Question: I have a 'many-to-many' relationship. Entities are 'Actor' and 'Pys' (Films and TV shows). When I want the cast of film the relation works fine (returns all the actor and actress of a film) but the problem comes when I want to retrive all the films of an actor.
This is the relation in the phpmyadmin:

This is the error that appear:
'Key "actor" for array with keys "0" does not exist in ActorBundle:Default:actor.html.twig at line 3'
Here the necessary code:
Actor's 'DefaultController'
'''
class DefaultController extends Controller
{
public function peliculasAction($actId)
{
$em = $this->getDoctrine()->getManager();
$peliculas = $em->getRepository('ActorBundle:Actor')->findPeliculas($actId);
return $this->render('ActorBundle:Default:actor.html.twig', array('peliculas' => $peliculas
));
}
}
'''
'ActorRepository'
'''
class ActorRepository extends EntityRepository
{
public function findPeliculas($actId)
{
$em = $this->getEntityManager();
$consulta = $em->createQuery('
SELECT p, d, a
FROM ActorBundle:Actor a
JOIN a.pys p JOIN p.director d
WHERE a.actId = :actId
ORDER BY p.pysAnyo DESC
');
$consulta->setParameter('actId', $actId);
return $consulta->setHint(\Doctrine\ORM\Query::HINT_CUSTOM_OUTPUT_WALKER, 'Gedmo\Translatable\Query\TreeWalker\TranslationWalker')->getResult();
}
}
'''
'actor.html.twig'
'''
(...)
{% block title %}{{ peliculas.actor.actNombre ~ ' ' ~ peliculas.actor.actApellidos }}{% endblock %}
{% block article %}
<section class="article">
<div id="datos-actor-director-genero">
<strong>{{ 'Nombre:' | trans }} </strong>{{ peliculas.actor.actNombre ~ ' ' ~ peliculas.actor.actApellidos }}</br>
<strong>{{ 'Fecha de nacimiento:' | trans }} </strong>{{ peliculas.actor.actFechaNacimiento | localizeddate('long', 'none') }}
</div>
<table>
{% for pys in peliculas %}
<tr id="fechaVotacion">
<td colspan="4">{{ pys.pysAnyo }}</td>
(...)
'''
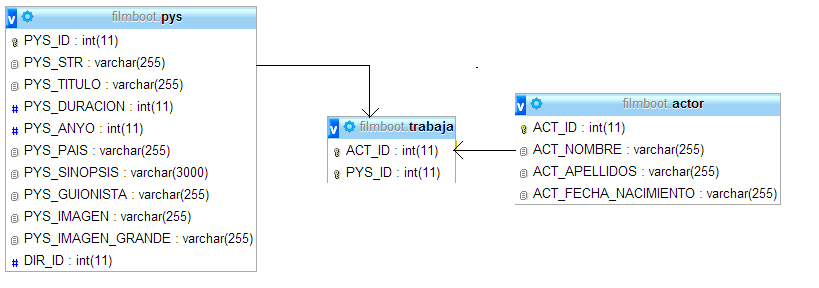
Answer: You are getting a doctrine collection from
'''
$em->getRepository('ActorBundle:Actor')->findPeliculas($actId);
'''
So in Twig, 'peliculas' is a collection too, do a 'for..in' or 'peliculas[0]' if you only want the first element.
'peliculas' has no key 'actor', only numbres (0 : first actor, 1 : second actor, etc...)